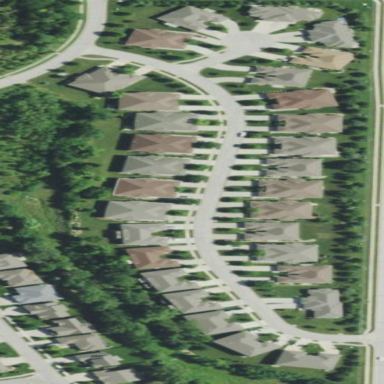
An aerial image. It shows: Condominium in residential area.